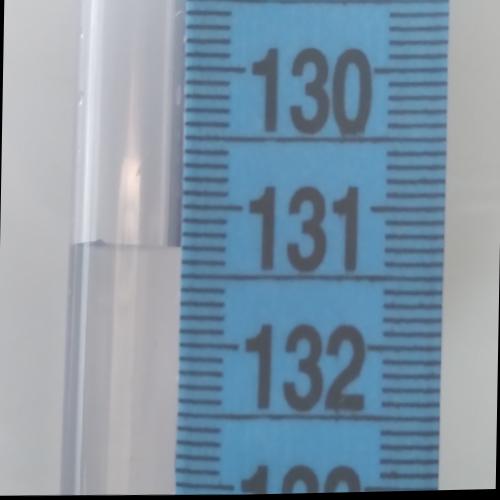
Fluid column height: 131.3 cm